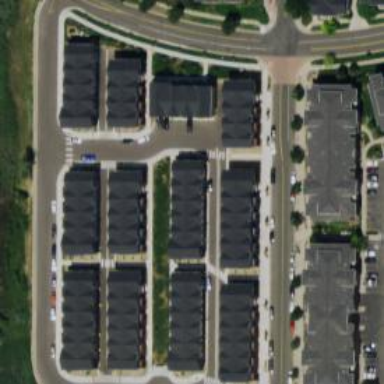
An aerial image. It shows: Residential area featuring townhomes.